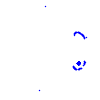
Particle: pion